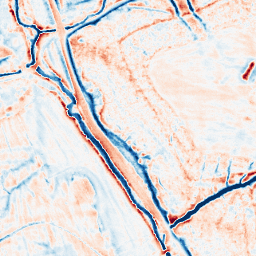
Category: edge_preserving
Decomposition family: guided
Decomposition parameters: radius: 4
eps: 0.001
Upsampling method: sinc_blackman
Upsampling parameters: scale: 8
kernel_size: 16
Upsampling scale: 8